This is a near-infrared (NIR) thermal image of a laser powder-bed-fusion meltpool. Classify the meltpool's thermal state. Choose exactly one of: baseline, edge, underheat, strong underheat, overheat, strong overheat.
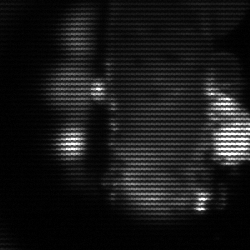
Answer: strong underheat